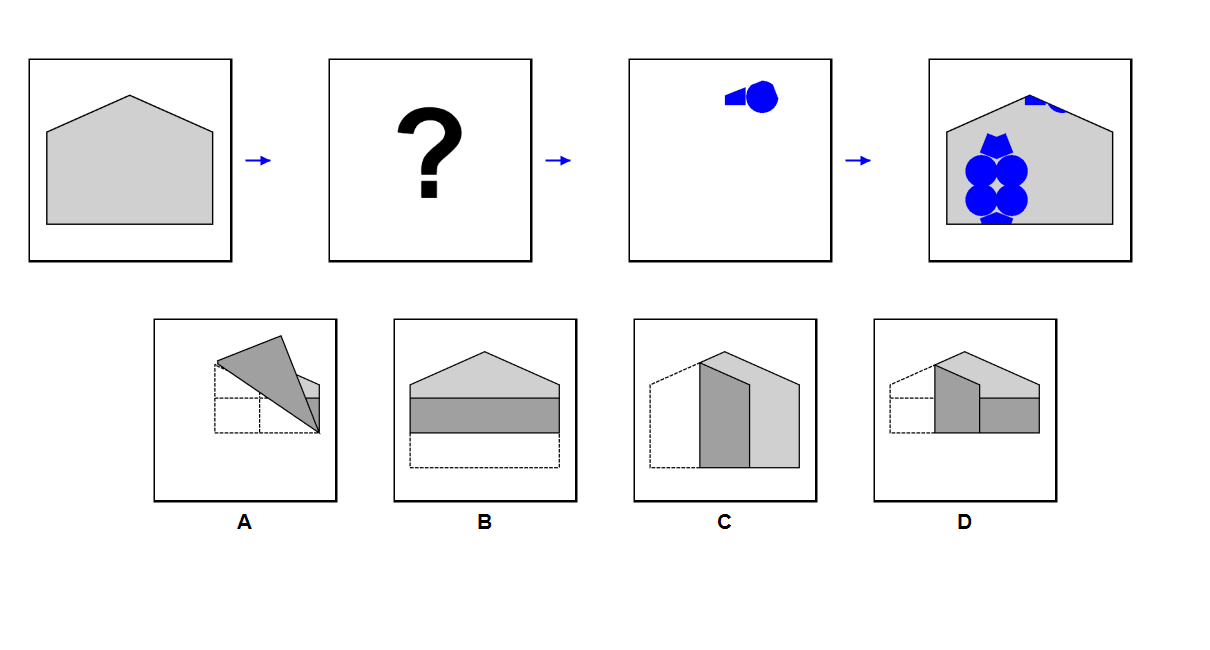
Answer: C